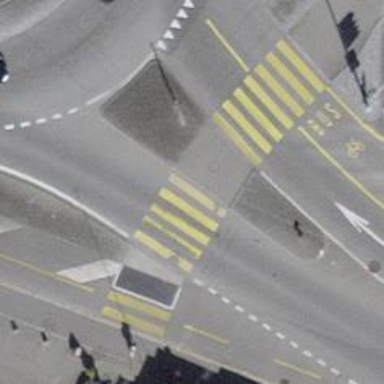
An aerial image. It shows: Uncontrolled zebra crossing with zebra markings.